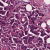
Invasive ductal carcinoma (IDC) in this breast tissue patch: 1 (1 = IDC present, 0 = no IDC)